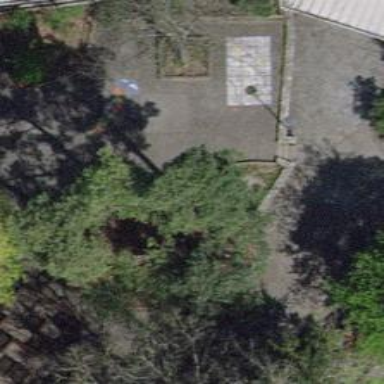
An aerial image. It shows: Playground area for leisure land.